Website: lowes
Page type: billing-address
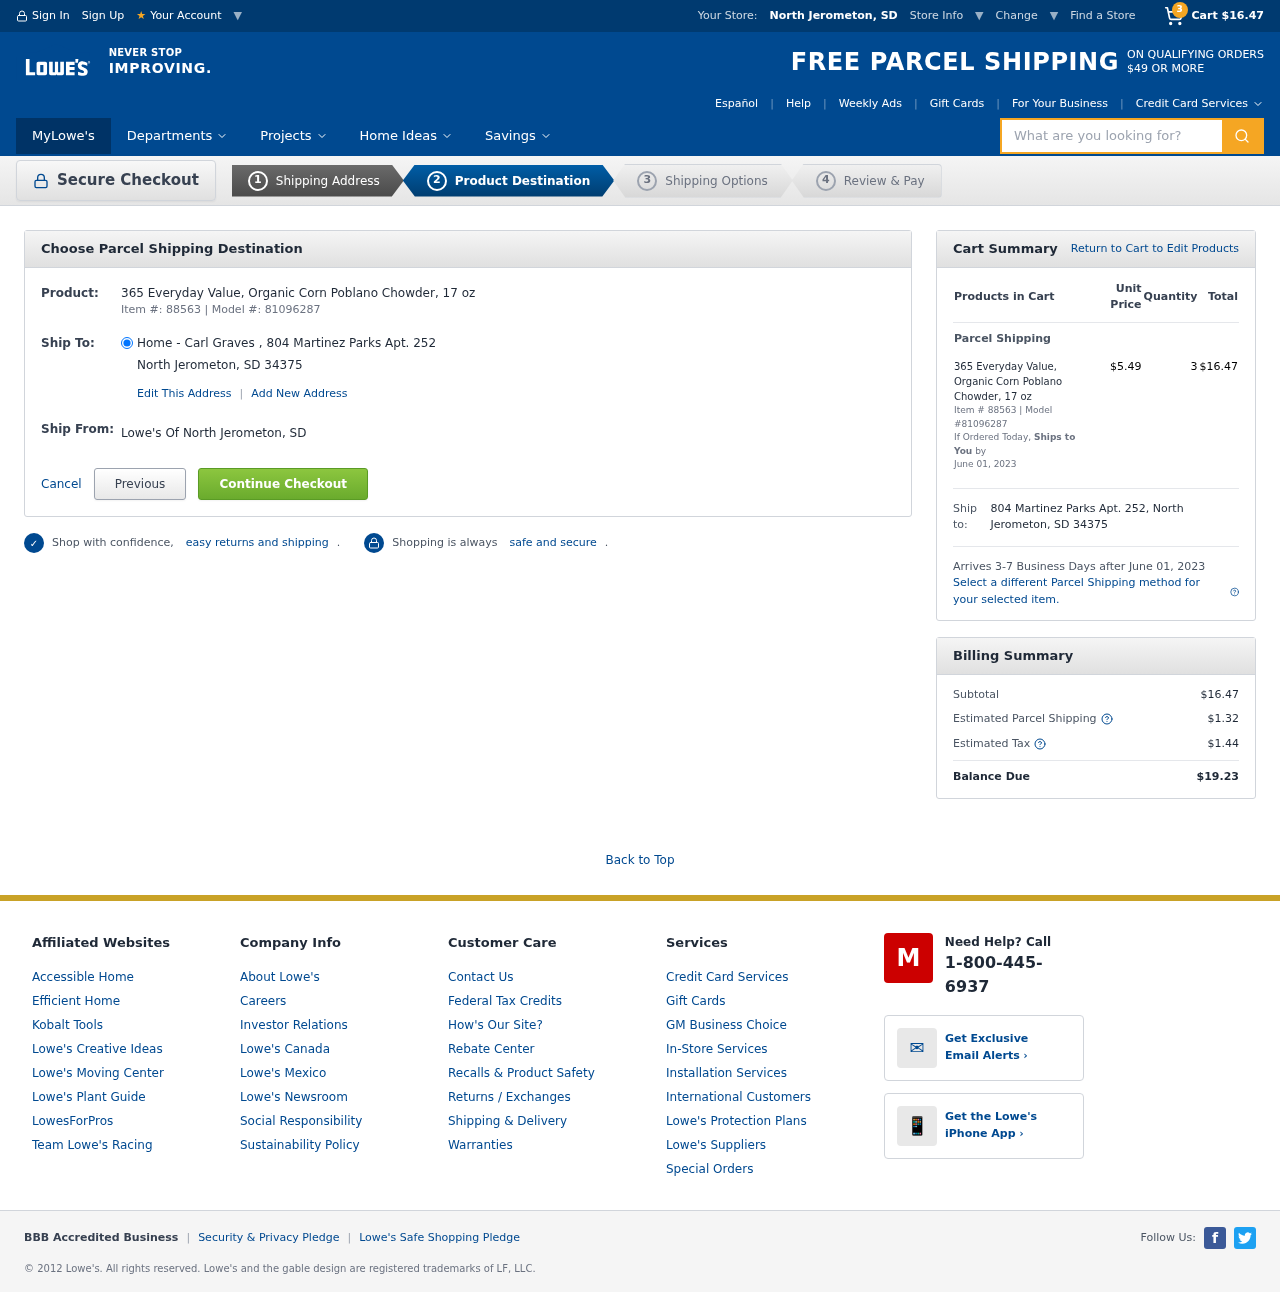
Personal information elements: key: PII_ADDRESS
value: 804 Martinez Parks Apt. 252, North Jerometon, SD 34375
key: PII_CITY_STATE
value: North Jerometon, SD
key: PII_CITY_STATE_ZIP
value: North Jerometon, SD 34375
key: PII_FULLNAME
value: Carl Graves
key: PII_STREET
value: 804 Martinez Parks Apt. 252
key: PII_CITY_STATE2
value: North Jerometon, SD
Product elements: key: PRODUCT1_NAME
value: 365 Everyday Value, Organic Corn Poblano Chowder, 17 oz
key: PRODUCT1_PRICE
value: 5.49
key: PRODUCT1_QUANTITY
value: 3
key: PRODUCT1_ITEM_NUMBER
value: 88563
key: PRODUCT1_MODEL_NUMBER
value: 81096287
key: PRODUCT1_NAME2
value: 365 Everyday Value, Organic Corn Poblano Chowder, 17 oz
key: PRODUCT1_ITEM_NUMBER2
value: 88563
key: PRODUCT1_MODEL_NUMBER2
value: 81096287
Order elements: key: ORDER_NUM_ITEMS
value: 3
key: ORDER_SUBTOTAL
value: $16.47
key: ORDER_SHIPPING_DATE
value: June 01, 2023
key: ORDER_SHIPPING_DATE2
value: June 01, 2023
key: ORDER_SUBTOTAL2
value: $16.47
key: ORDER_SHIPPING_COST
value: $1.32
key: ORDER_TAX
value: $1.44
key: ORDER_TOTAL
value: $19.23
Search elements: key: HEADER_SEARCH
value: What are you looking for?